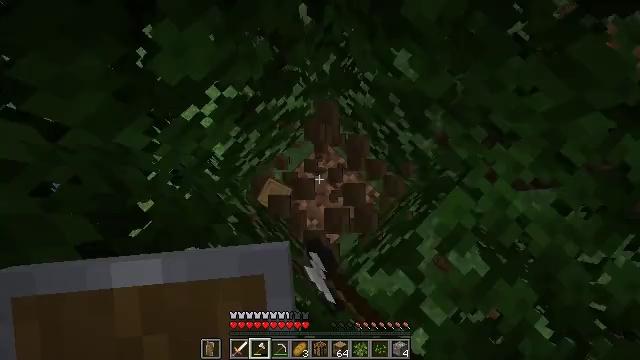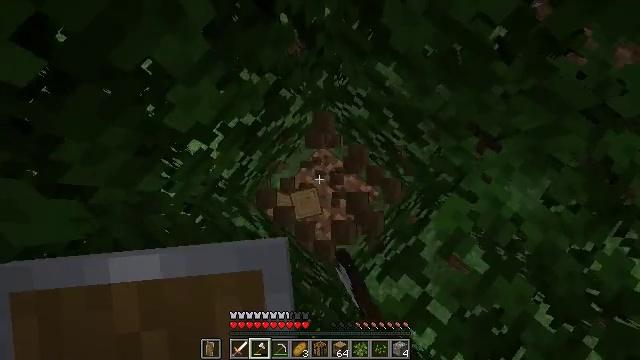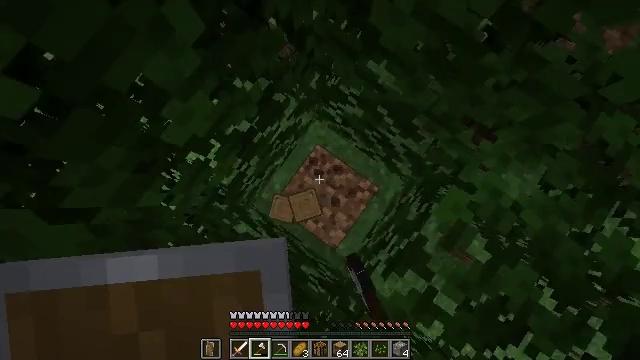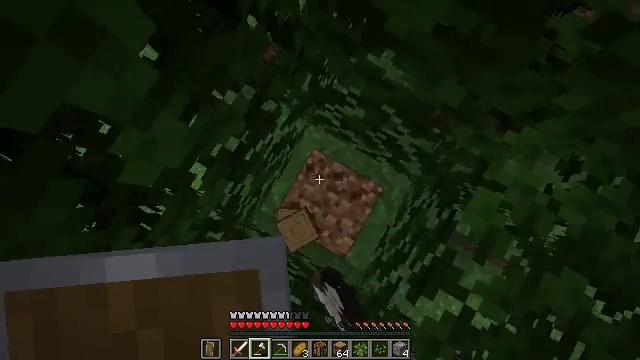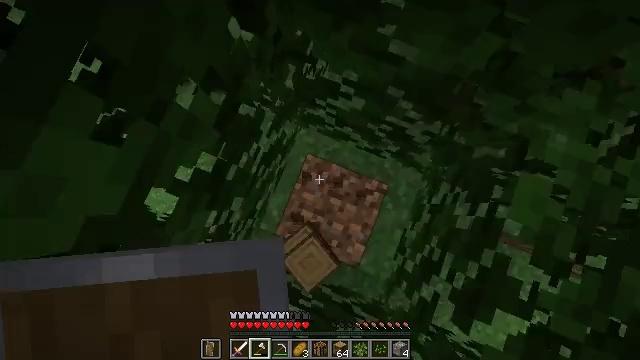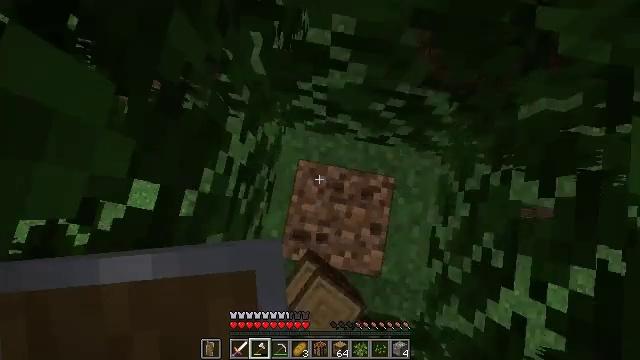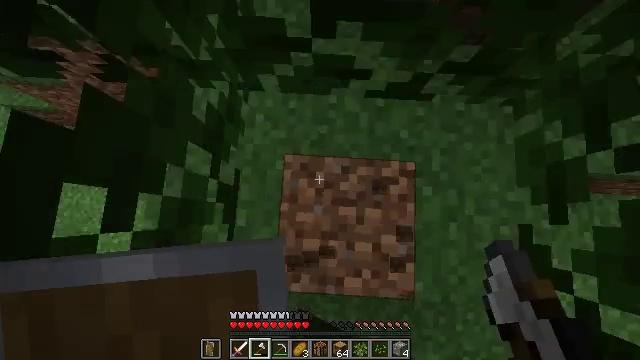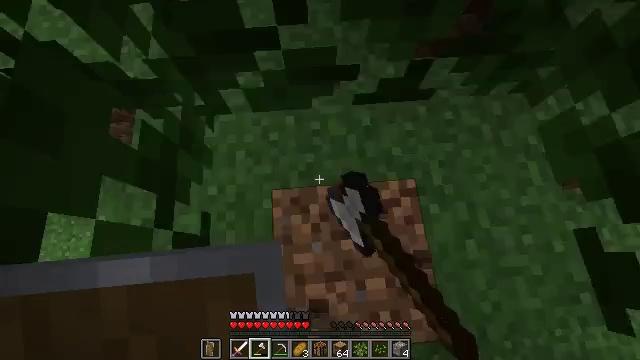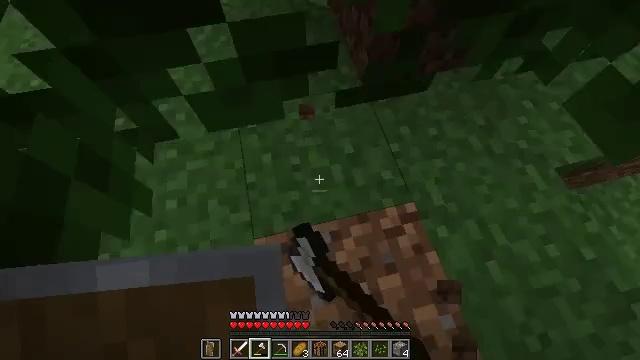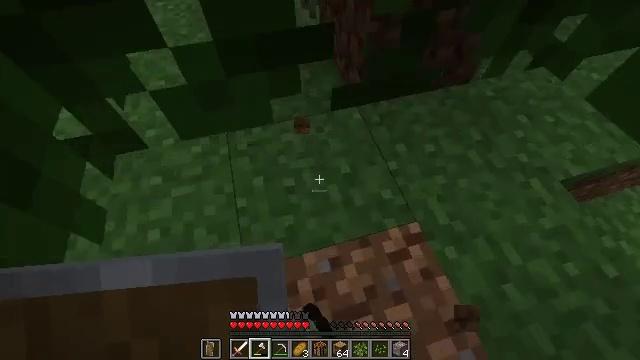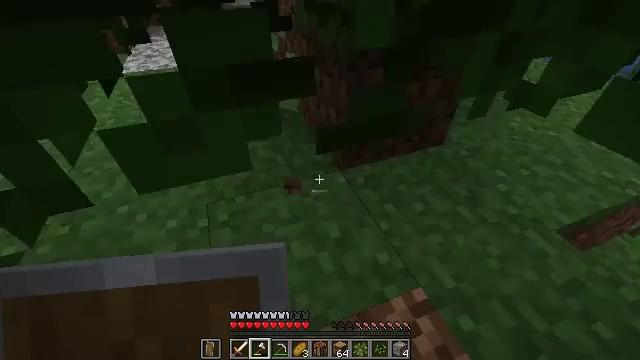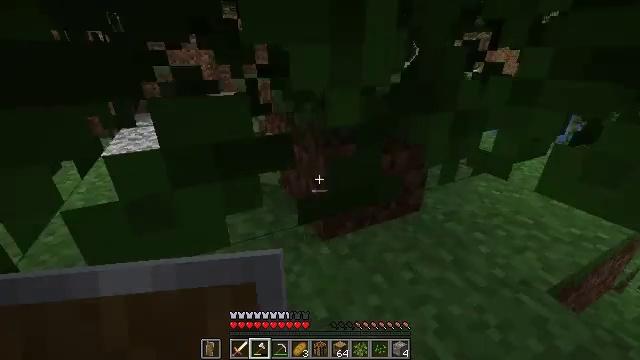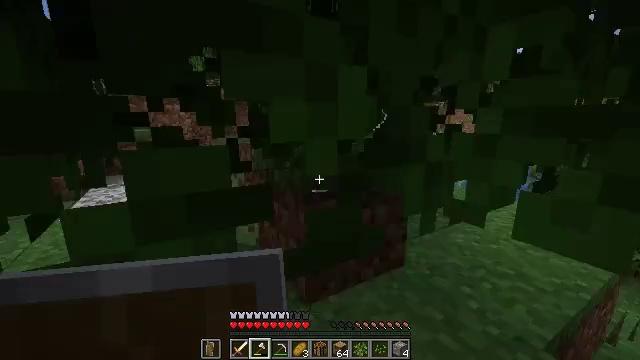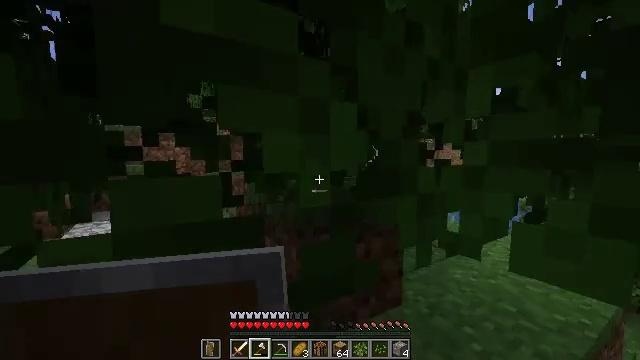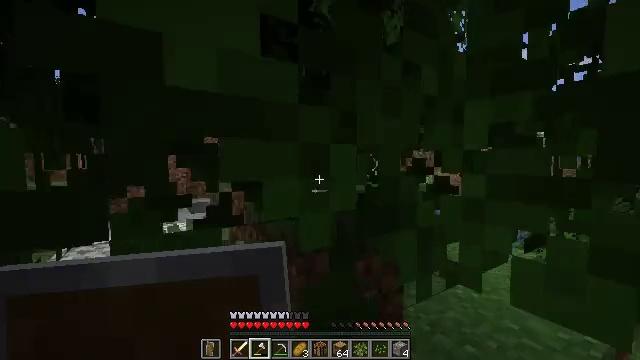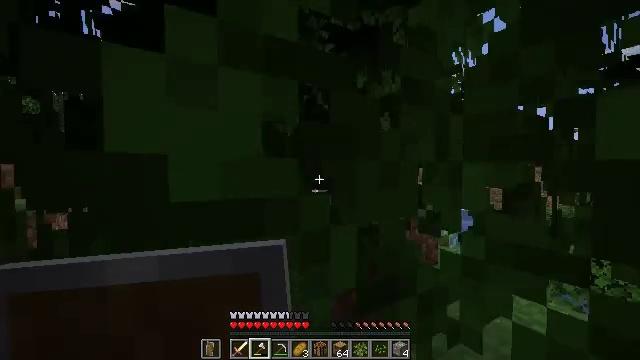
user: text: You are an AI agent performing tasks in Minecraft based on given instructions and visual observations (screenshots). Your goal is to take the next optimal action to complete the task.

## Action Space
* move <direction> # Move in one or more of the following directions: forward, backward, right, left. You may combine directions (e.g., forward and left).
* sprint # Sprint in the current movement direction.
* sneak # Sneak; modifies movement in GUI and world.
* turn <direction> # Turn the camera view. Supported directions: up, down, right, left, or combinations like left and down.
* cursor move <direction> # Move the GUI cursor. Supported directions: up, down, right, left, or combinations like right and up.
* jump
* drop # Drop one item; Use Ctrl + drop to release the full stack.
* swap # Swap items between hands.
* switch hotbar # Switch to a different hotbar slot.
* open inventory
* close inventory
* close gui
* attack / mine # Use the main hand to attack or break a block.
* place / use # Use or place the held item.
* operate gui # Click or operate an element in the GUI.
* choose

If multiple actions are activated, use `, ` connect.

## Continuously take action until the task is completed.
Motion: motion action
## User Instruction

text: Remove oak leaves from branches.
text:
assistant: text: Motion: move forward, turn right and down, attack / mine
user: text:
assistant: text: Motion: turn right, attack / mine
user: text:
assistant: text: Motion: turn right, attack / mine
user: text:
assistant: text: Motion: turn right, attack / mine
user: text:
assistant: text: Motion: sneak, turn right and up, attack / mine
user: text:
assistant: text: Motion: sneak, turn right, attack / mine
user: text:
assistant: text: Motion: sneak, turn right and up, attack / mine
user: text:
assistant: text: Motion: sneak, turn right and up
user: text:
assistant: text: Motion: sneak, turn right and up
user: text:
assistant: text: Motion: sneak, turn right and up
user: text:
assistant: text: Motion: sneak, turn right and up
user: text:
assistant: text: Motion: sneak, turn right and up
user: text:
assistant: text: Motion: turn right and up
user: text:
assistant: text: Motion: turn up
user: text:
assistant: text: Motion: turn up
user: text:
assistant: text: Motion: attack / mine
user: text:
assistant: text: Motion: attack / mine
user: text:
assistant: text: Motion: attack / mine
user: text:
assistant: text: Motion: sneak, attack / mine
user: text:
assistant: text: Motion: sneak, attack / mine
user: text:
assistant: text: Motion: sneak, attack / mine
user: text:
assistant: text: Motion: sneak, attack / mine
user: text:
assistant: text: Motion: sneak, attack / mine
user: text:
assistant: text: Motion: sneak, attack / mine
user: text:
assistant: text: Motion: sneak, turn left, attack / mine
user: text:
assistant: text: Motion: sneak, turn left, attack / mine
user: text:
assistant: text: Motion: sneak, turn left, attack / mine
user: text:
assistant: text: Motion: sneak, turn left and up, attack / mine
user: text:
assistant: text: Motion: sneak, turn left and up, attack / mine
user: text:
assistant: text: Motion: sneak, attack / mine